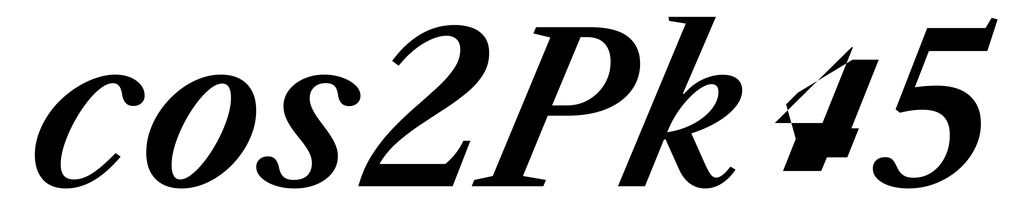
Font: LibreCaslonText-Italic_SemiBold_Italic